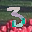
Label: 3